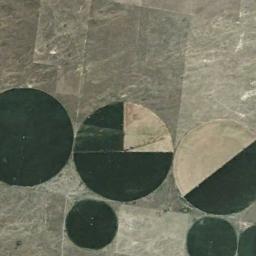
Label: circular_farmland